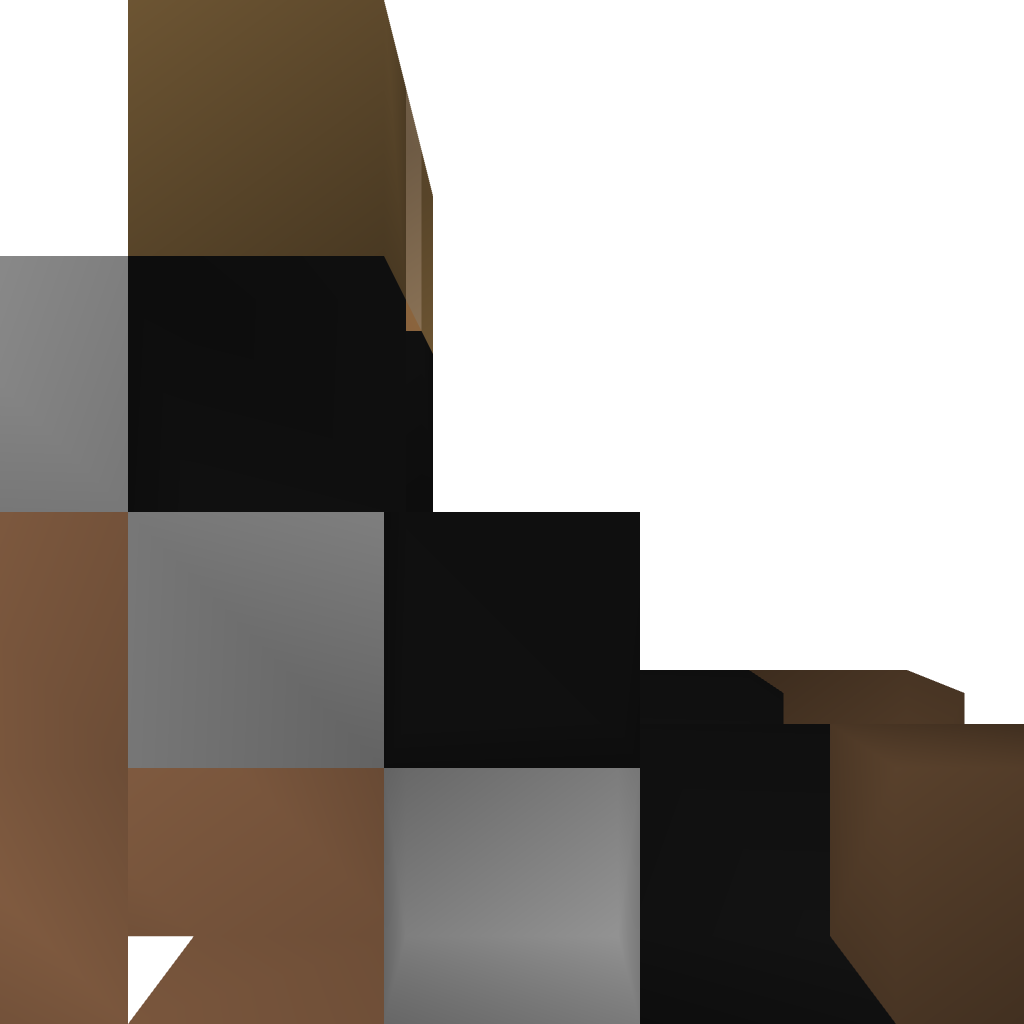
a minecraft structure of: Bongos!!!